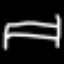
Label: bed